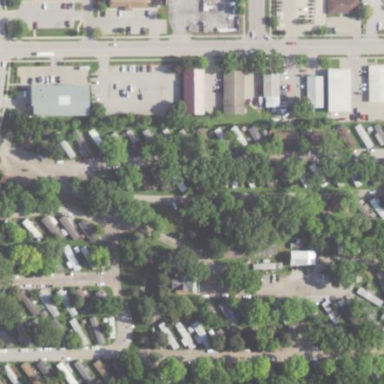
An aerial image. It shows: Residential area designated as trailer park.